Question: I have created a View with multiple page displays. I have specified one as the "default tab" and the other two as "tab" and they all display correctly together on a page similar to this:

I would like to be able to insert another tab onto this page with module generated code (not from a view). Is this possible?
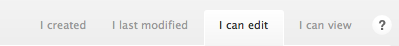
Answer: Using the menu hook you can define another tab for the page similar to below:
'''
function MODULENAME_menu() {
$items = array();
$items['PATH_TO_VIEW_DEFAULT_TAB/YOUR_NEW_TAB'] = array(
'title' => 'TAB TITLE',
'page callback' => 'FUNCTION NAME',
'page arguments' => array('ACCESS ARGUMENT'),
'access callback' => 'user_access',
'access arguments' => array('ACCESS ARGUMENT'),
'type' => MENU_LOCAL_TASK,
'weight' => 10
);
return $items;
}
'''